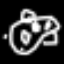
Label: airplane